Question: I got this from one test and really didn't get the point.

Which one of the following choices might describe the flow chart above in natu
ral language patterns?
1. If..then..and if..then..
2. If..or..then..
3. If..then..else..
4. If..and..then..
5. If..then..again
Which one of the following choices correctly identifies the flowchart above?
1. Selection pattern
2. Branch pattern
3. Infinite loop pattern
4. Sequence pattern
5. Terminating loop pattern
Note: It is not from my homework; I am serious. Thanks.
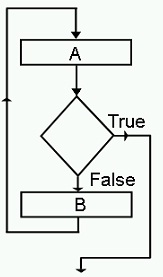
Answer: The first question's answers seem like all poor choices, but I'd have to guess 3 by elimination. There is no concept of AND or OR in the chart, ruling out 1, 2, and 4. It might be 5 if it said "If then ELSE again", but it doesn't.
5 for the second one because it is a loop and there is a termination case. Branching (Condition) and Sequence (B, A) patterns are represented as well, but the biggest one is the terminating loop.
Perhaps it requires more context from
class discussion or sonething.